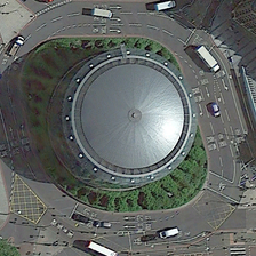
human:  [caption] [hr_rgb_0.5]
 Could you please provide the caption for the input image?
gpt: the grey spherical center with trees around is in the center of the intersection .

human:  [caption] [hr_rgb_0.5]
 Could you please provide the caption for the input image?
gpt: it is a round center with grey roof surrounded by roads .

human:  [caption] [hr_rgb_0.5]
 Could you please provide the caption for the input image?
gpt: A circular metal building and some trees surround a circular road.

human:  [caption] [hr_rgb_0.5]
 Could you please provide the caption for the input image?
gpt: Circular metal buildings and some trees are surrounded by circular roads.

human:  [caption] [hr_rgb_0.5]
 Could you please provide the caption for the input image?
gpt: a circle gray center building is surrounded by some green trees and a circle road with several cars .